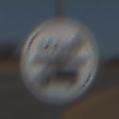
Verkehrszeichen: EndeMautpflicht
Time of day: MorningAfternoon
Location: Outdoor (Nature)
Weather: Clear
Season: NotSpecified
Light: Natural